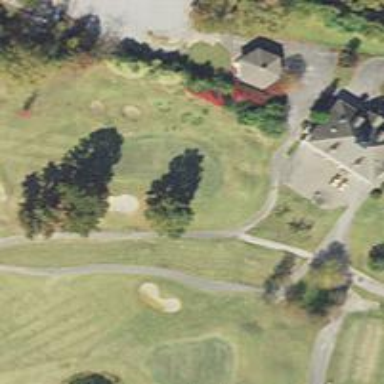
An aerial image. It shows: Footway that resembles golf path.